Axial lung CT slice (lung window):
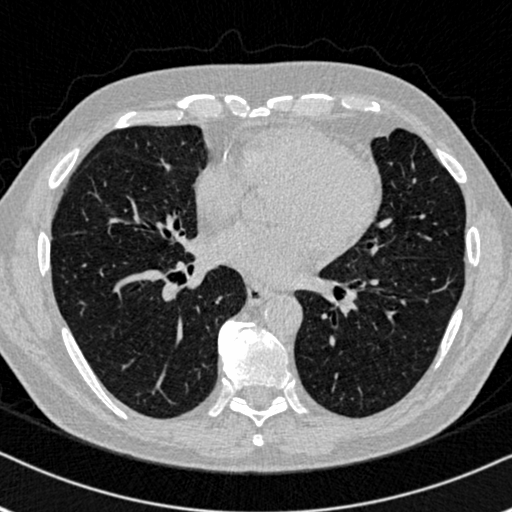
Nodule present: no